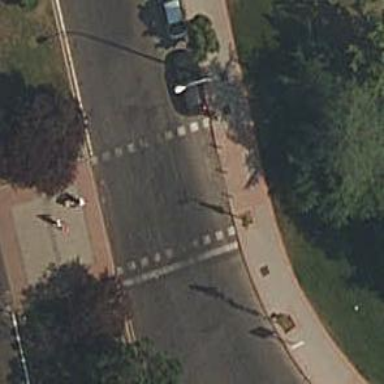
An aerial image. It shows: Road with traffic signals at the crossing.